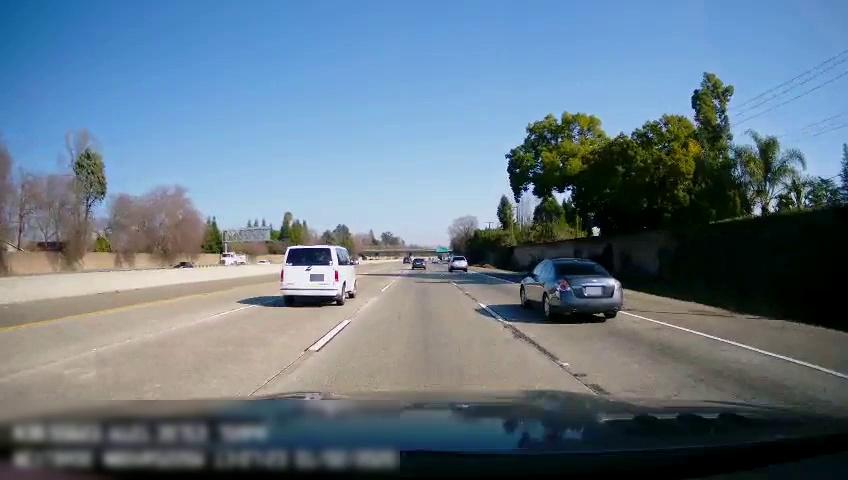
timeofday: Day
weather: Sunny
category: Drivable Space
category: Vehicles | Van
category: Vehicles | Car
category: Vehicles | Car
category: Vehicles | Car
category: Vehicles | Other LV
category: Vehicles | Car
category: Vehicles | SUV
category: Lanes | Current Lane
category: Lanes | Alternate Lane
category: Lanes | Alternate Lane
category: Lanes | Alternate Lane
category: Lanes | Alternate Lane
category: Lanes | Alternate Lane